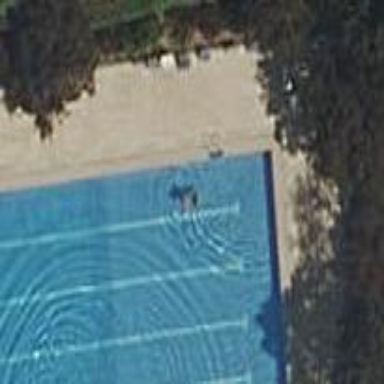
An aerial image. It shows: Swimming pool located in leisure land.